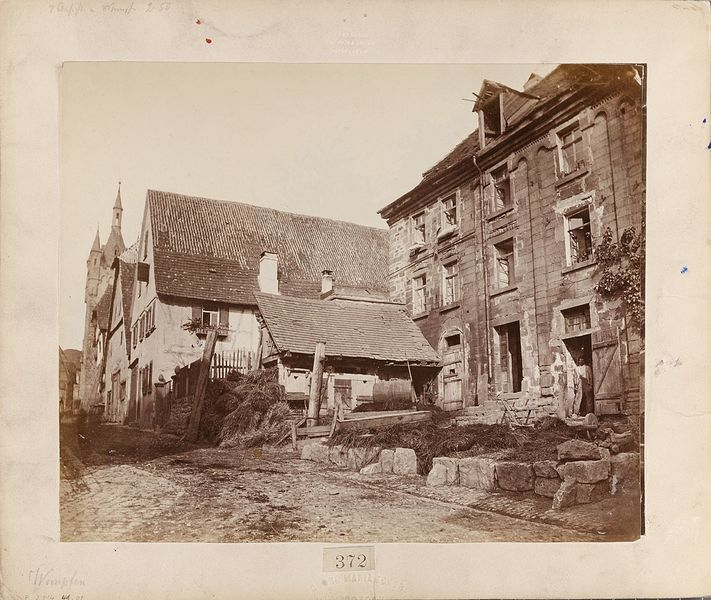
Titel: Wimpfen
Künstler: Georg Maria Eckert
Standort: Hamburg
Institution: Museum für Kunst und Gewerbe Hamburg
Schlagwörter: architektur, foto, fotografie, photographie, photo, fachwerk, architekturfotografie, albumin, lichtbild, historische, architekturphotographie, bildwerke, angewandte und bildende kunst, hessische systematik, schwarzweißpositivverfahren, silbersalzverfahren, schwarzweißfotografie, gebäude, örtlichkeit, straße, stätte, albuminpapier